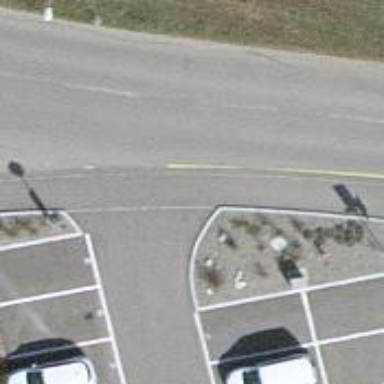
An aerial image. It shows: Road with "give way" sign.